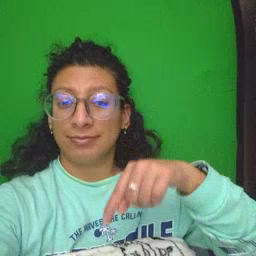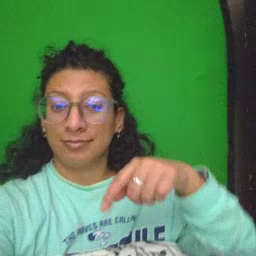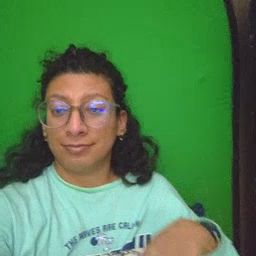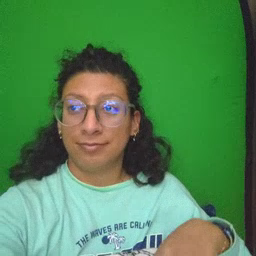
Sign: down